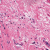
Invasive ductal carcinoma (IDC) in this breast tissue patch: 0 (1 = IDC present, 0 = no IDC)